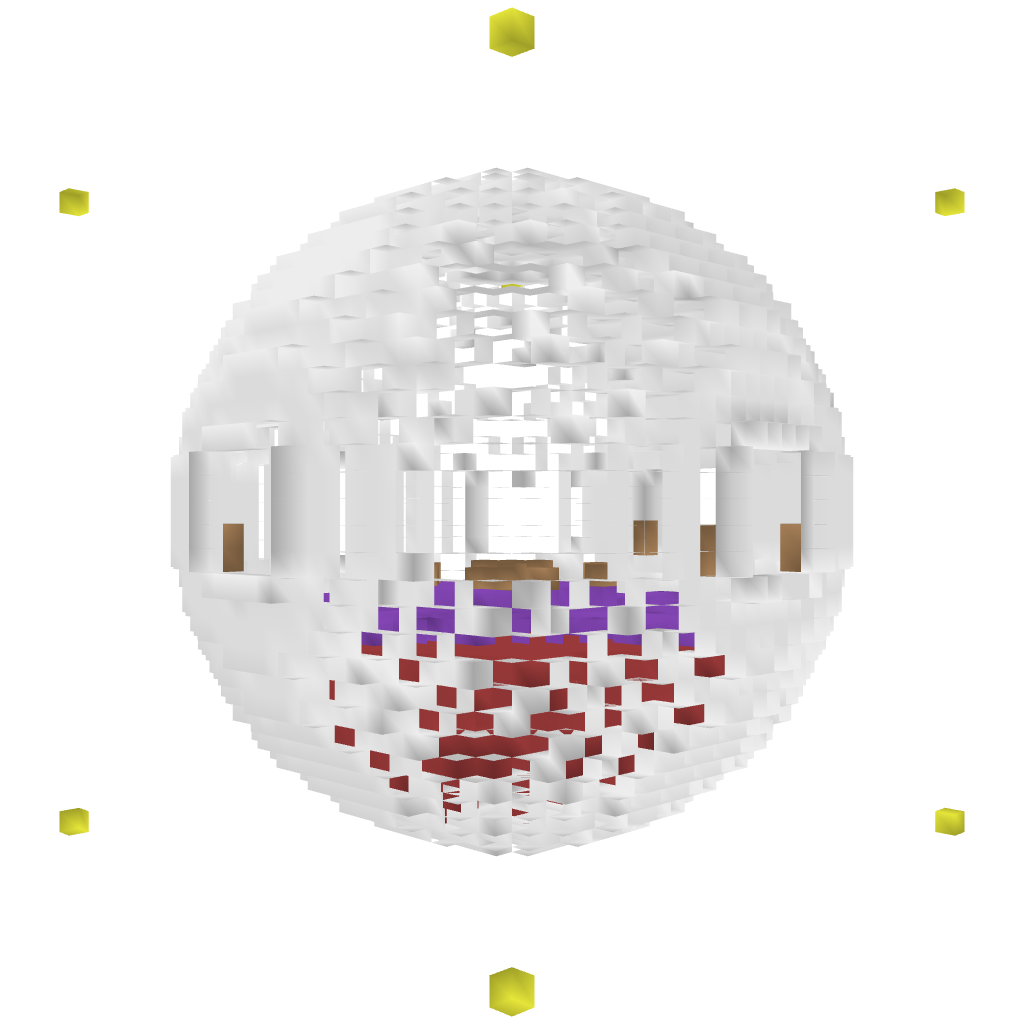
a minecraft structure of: PVP Lava Crossing good quality